Question: I have been trying this but no success, i get to this stage and no further.

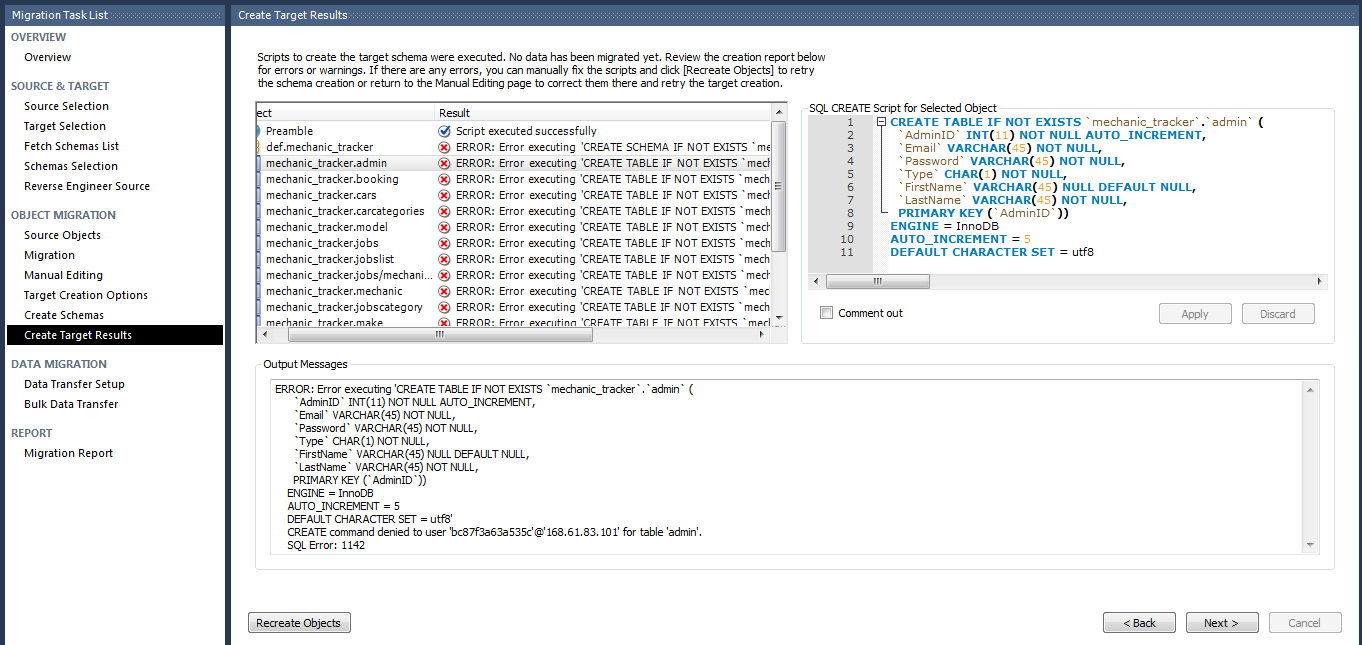
Answer: If you need to migrate from local database to azure cleardb, simply use the mysqldump utility in conjunction with the mysql command line client. For example:
mysqldump --single-transaction -u (old_database_username) -p -h (old_database_host) (database_name) | mysql -h (cleardb_host) -u (cleardb_user) -p -D (cleardb_database)
But if you insist on using MySQL Workbench then this might be of help -
<URL>